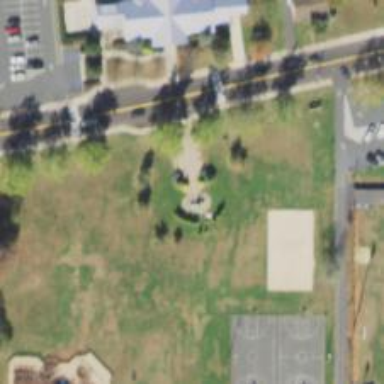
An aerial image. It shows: Memorial site with historic significance.